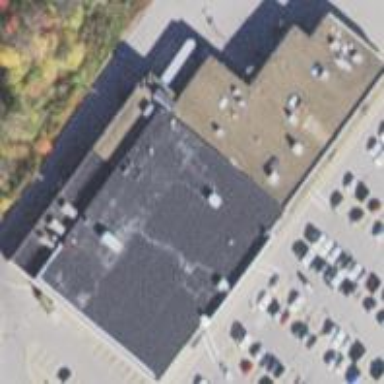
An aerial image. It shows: Commercial building.